Question: I am simulating a throw in Simulink:

Likewise for x position
I created gui where you write variables in text fields and then click sim, then the gui should show the plot, but I am getting this error:
'''
Attempt to reference field of non-structure array.
Error in timeseries/plot (line 34)
dataContent = h.Data;
Error in timeseries/plot (line 135)
p = plot(ax,Time,Data,varargin{:});
Error in asd>sim_Callback (line 162)
plot(x,y);
Error in gui_mainfcn (line 95)
feval(varargin{:});
Error in asd (line 42)
gui_mainfcn(gui_State, varargin{:});
Error in
@(hObject,eventdata)asd('sim_Callback',hObject,eventdata,guidata(hObject))
Error while evaluating uicontrol Callback
'''
This is my code:
'''
% --- Executes on button press in sim.
function sim_Callback(hObject, eventdata, handles)
% hObject handle to sim (see GCBO)
% eventdata reserved - to be defined in a future version of MATLAB
% handles structure with handles and user data (see GUIDATA)
k = 0.0134;
g = 9.81;
m = str2num(get(handles.edit1,'String'));
v_0 = str2num(get(handles.edit2,'String'));
a = degtorad(str2num(get(handles.edit3,'String')));
b = cos(a);
c = sin(a);
axes(handles.graf);
options = simset('SrcWorkspace','current');
simulace = sim('simulnikSem',[],options);
x=simout;
y=simout1;
plot(x,y);
hold on
% --- Executes on button press in clear.
function clear_Callback(hObject, eventdata, handles)
% hObject handle to clear (see GCBO)
% eventdata reserved - to be defined in a future version of MATLAB
% handles structure with handles and user data (see GUIDATA)
cla(handles.graf)
'''
What is the problem please?
Edit(Its working like this+I added coloring, if someone is intreseted):
'''
global p;
cm = lines(20);
k = 0.0134;
g = 9.81;
m = str2num(get(handles.edit1,'String'));
v_0 = str2num(get(handles.edit2,'String'));
a = degtorad(str2num(get(handles.edit3,'String')));
b = cos(a);
c = sin(a);
axes(handles.graf);
options = simset('SrcWorkspace','current');
simulace = sim('simulnikSem',[],options);
x = simout;
y = simout1;
what = cm(p,:);
plot(x.Data,y.Data,'color',cm(p,:),'LineWidth',2);
p = p+1;
hold all
'''
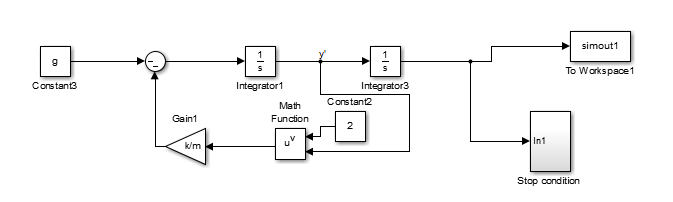
Answer: When called with an output argument, the 'sim' function returns a 'Simulink.SimulationObject' (which is an object, but like a structure with fields that are the variable names specified in the 'To Workspace' blocks).
So, at a minimum you need
'''
x = simulace.get('simout');
y = simulace.get('simout1');
'''
In your case it looks like you might have the datatype of 'simout' and 'simout1' as being 'timeseries', so you wouldn't normally plot them against each other, and this might cause other errors.
If you don't have them as 'timeseries', or they are 'timeseries' but you do want to plot them against each other, then you will need to dig deeper into those variables to extract the specific data that you're wanting to plot.
For instance, if they are 'timeseries', but you want to plot the contained in them against each other, then after the above you'd do:
'''
plot(x.Data,y.Data);
'''
This assumes that x.Data is a vector. (If it's not then you can't use it as data for the x-axis of a plot anyway.)
I'd also recommend that you use the debugger to sort out your specific issue. Put a break point in the callback, run the debugger, and look at the data being used in the callback.